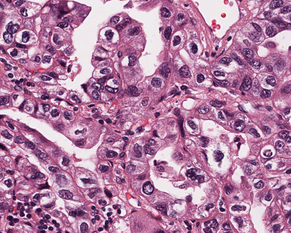
Tumor epithelial tissue: yes
Tumor-associated stroma tissue: no
Normal tissue: no